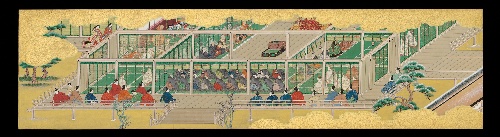
Title: 幻の源氏物語絵巻　「榊」|“A Branch of Sacred Evergreen” (Sakaki), from the Phantom Genji Scrolls (Maboroshi no Genji monogatari emaki)
Date: mid-17th century
Object type: Handscroll section
Classification: Paintings
Medium: Handscroll section mounted on 
board; ink, color and gold on paper
Culture: Japan
Period: Edo period (1615–1868)
Dimensions: Image (a): 14 × 54 5/16 in. (35.5 × 138 cm)
Image (b): 14 × 53 9/16 in. (35.5 × 136 cm)
Department: Asian Art
Credit line: Mary Griggs Burke Collection, Gift of the Mary and Jackson Burke Foundation, 2015
Accession year: 2015
Repository: Metropolitan Museum of Art, New York, NY
Tags: Interiors|Men